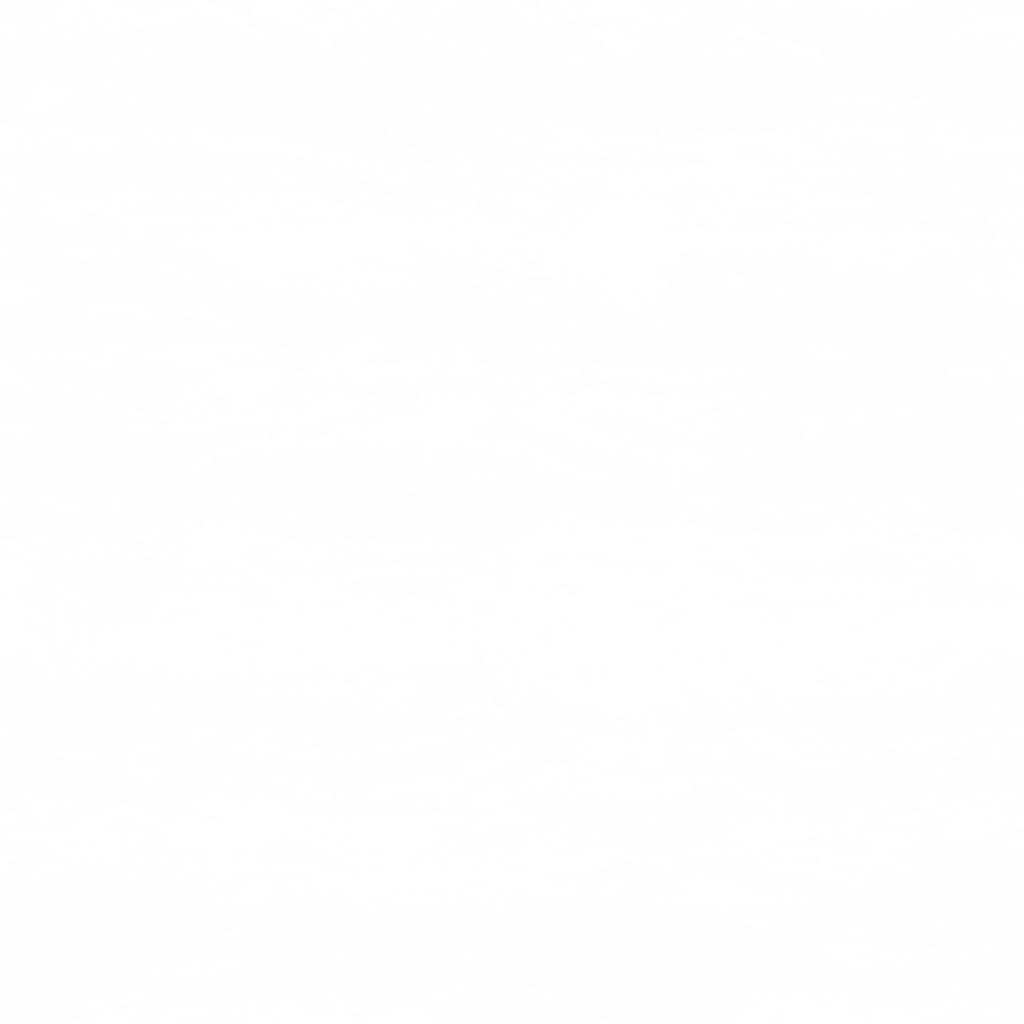
Texture map type: AmbientOcclusion